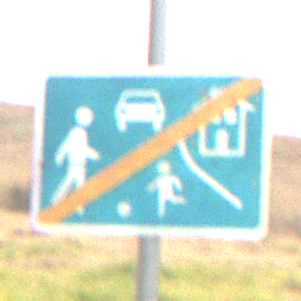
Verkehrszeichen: EndeVerkehrsberuhigterBereich
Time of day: MorningAfternoon
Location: Outdoor (Nature)
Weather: Overcast
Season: NotSpecified
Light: Natural